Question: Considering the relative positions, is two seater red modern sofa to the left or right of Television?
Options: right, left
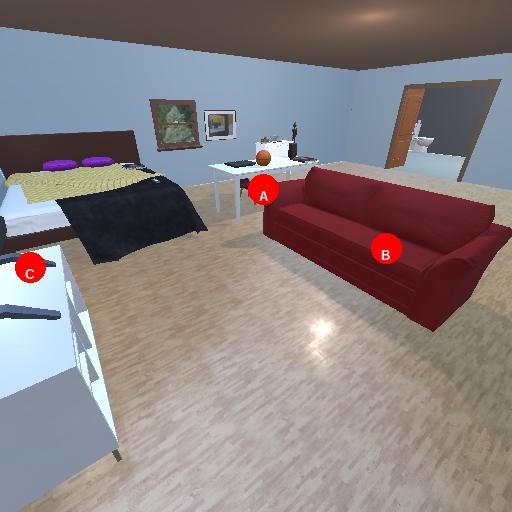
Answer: right